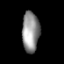
Tissue: prostate
Cell type: Fibroblasts
Senescence score: 0.7067
Nuclear area (px): 683
Mean DAPI intensity: 145.272